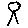
Label: tree